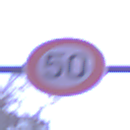
Verkehrszeichen: Geschwindigkeit50
Umgebung: Outdoor, Suburban
Tageszeit: Night
Wetter: PartlyCloudy
Licht: Artificial
Jahreszeit: NotSpecified
Kontrast: LowContrast